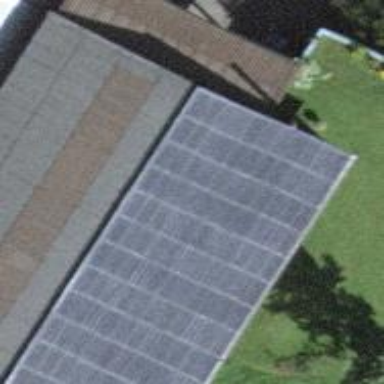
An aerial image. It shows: Solar power generator utilizing photovoltaic technology with solar photovoltaic panels.